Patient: sex M, age 44
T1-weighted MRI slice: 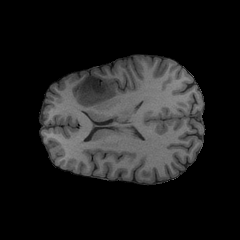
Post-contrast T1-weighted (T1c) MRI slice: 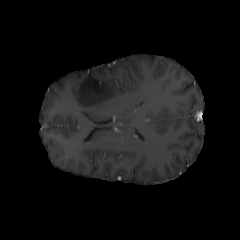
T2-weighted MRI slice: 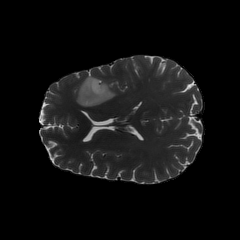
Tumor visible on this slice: yes
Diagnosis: Astrocytoma, IDH-mutant
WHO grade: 2